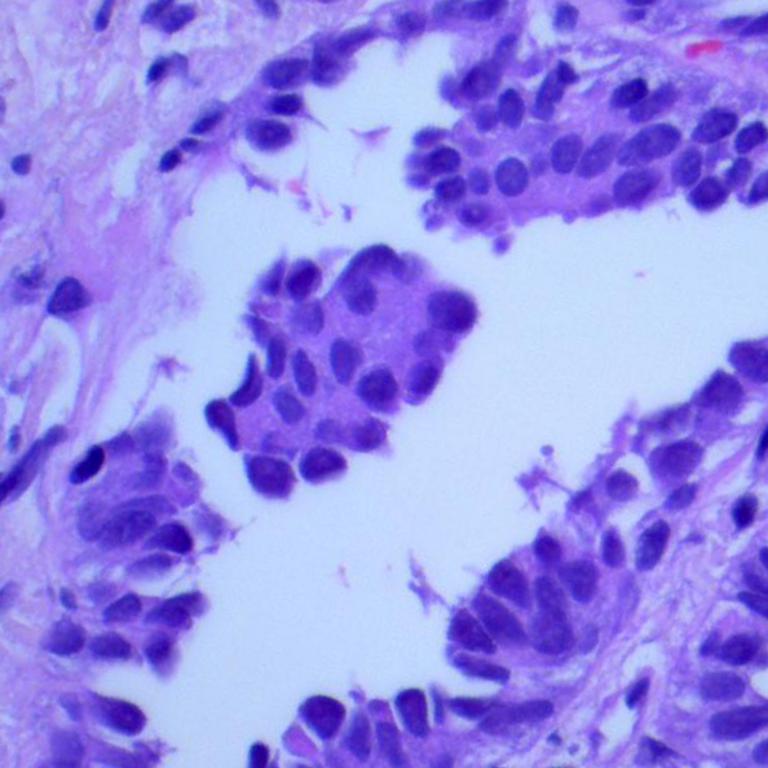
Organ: lung
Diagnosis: adenocarcinomas